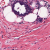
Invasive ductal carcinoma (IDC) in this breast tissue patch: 0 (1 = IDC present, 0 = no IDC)